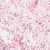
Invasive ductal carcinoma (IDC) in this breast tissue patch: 0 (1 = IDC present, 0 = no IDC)